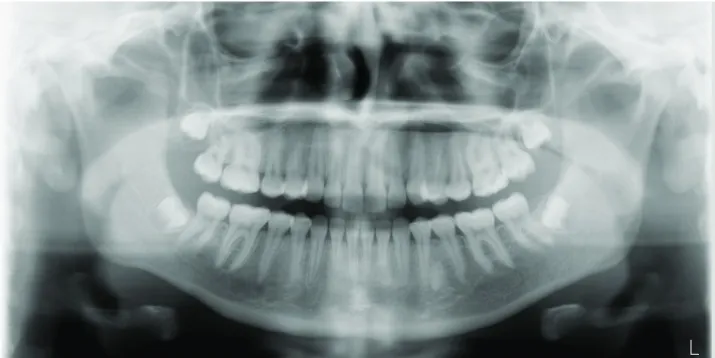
Ortopantomography, showing no evidence of any organic lesion in the oral and maxillofacial area.
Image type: radiology (x_ray)